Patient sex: M
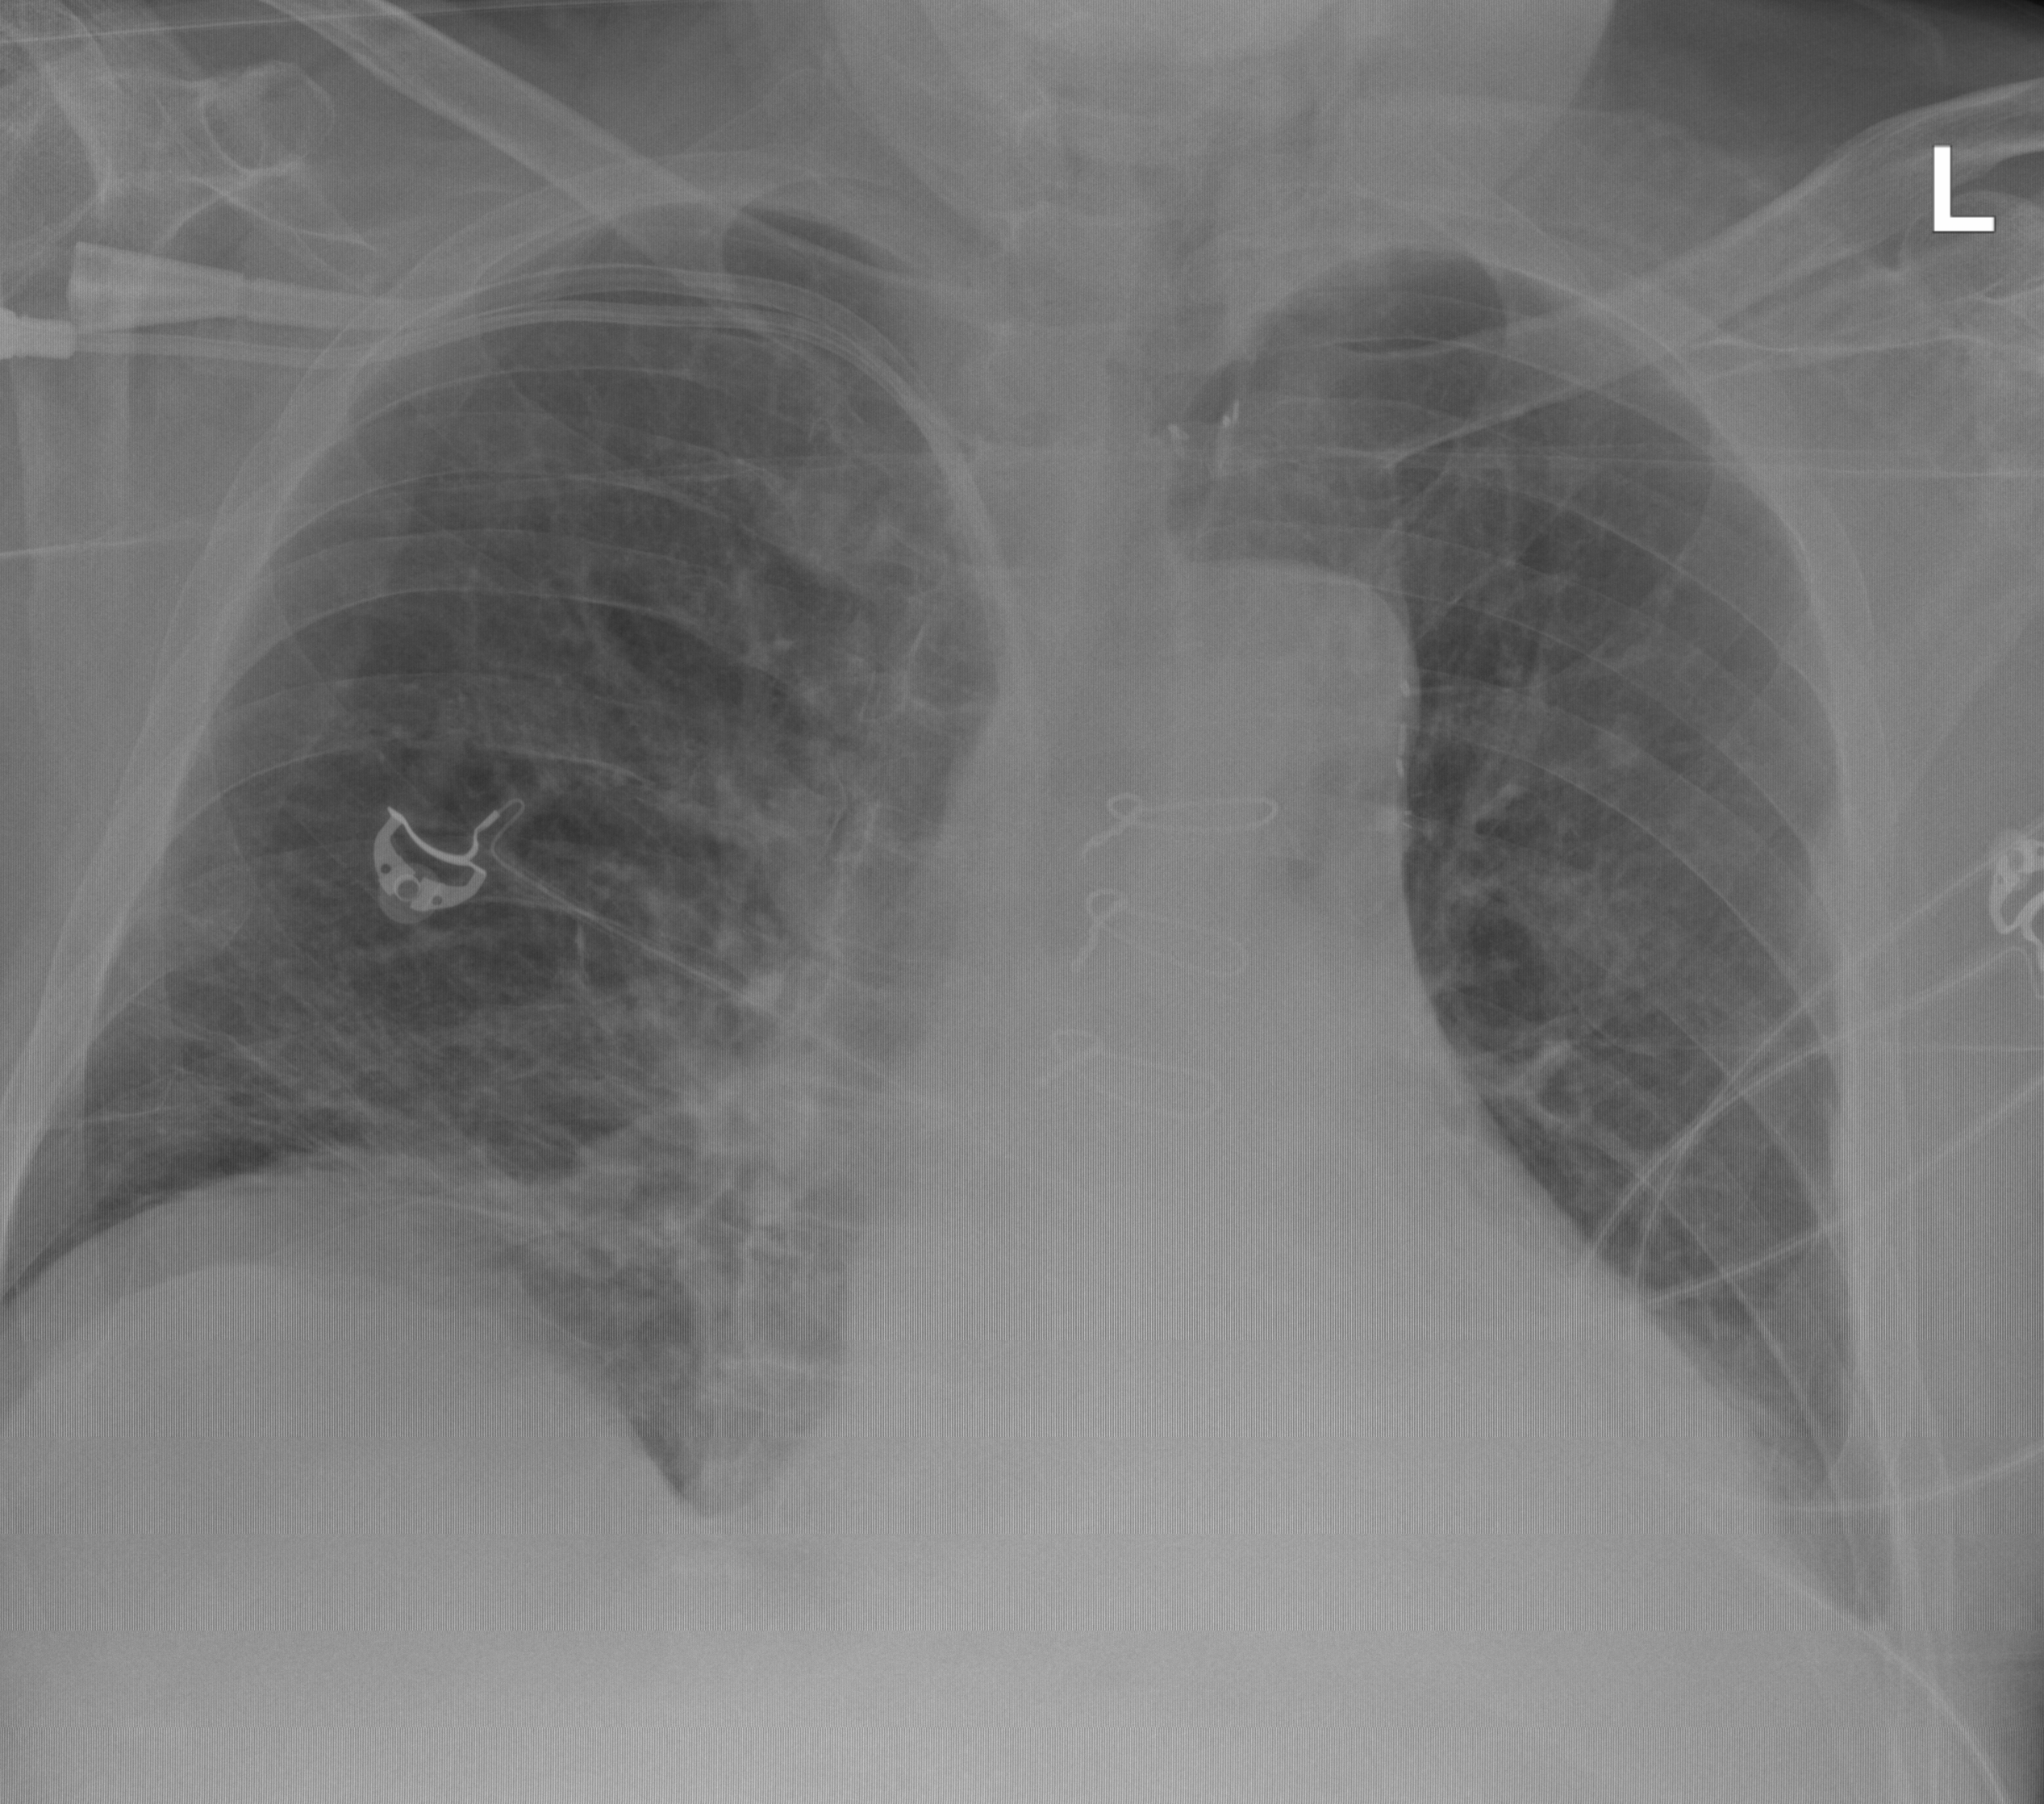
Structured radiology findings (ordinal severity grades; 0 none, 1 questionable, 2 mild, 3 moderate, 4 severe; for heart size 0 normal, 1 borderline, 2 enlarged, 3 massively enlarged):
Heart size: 2
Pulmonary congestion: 2
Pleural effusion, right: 0
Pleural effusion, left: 2
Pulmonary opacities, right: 2
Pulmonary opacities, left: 0
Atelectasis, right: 2
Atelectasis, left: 2